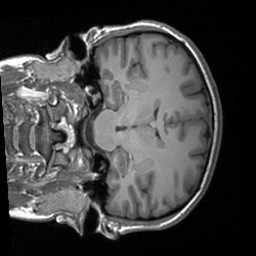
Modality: T1w
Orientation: coronal
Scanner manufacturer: siemens
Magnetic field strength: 3 T
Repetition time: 1.9 s
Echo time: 0.00226 s